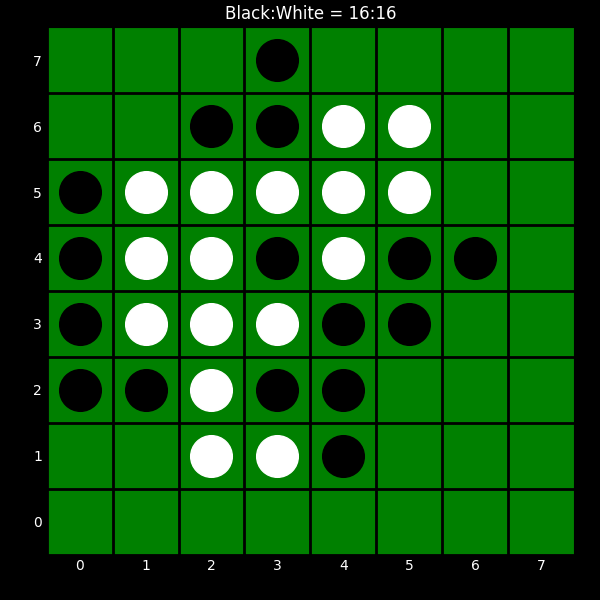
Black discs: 16
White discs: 16